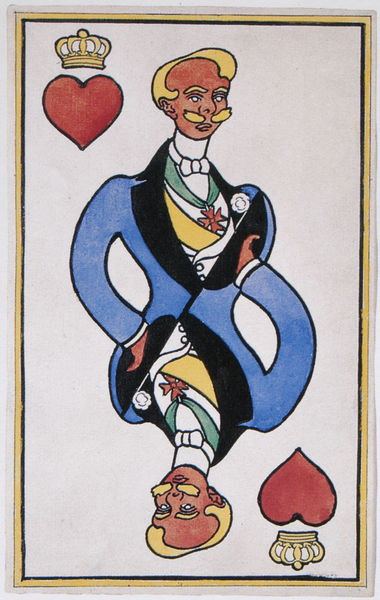
Titel: Entwurf für ein zwölfteiliges Kartenspiel
Künstler: Félix Vallotton
Standort: Lausanne
Institution: Galerie du Chêne
Schlagwörter: blau, gemälde, hand, kopf, mann, weiß, gelb, grün, blume, brust, bunt, finger, orange, schwarz, zeichnung, dame, rot, ornament, anzug, bart, blond, hemd, jacke, ober, schnurrbart, arm, arme, augen, band, gesicht, kragen, rahmen, hals, spiegel, spiegelung, figur, haare, krone, locke, schärpe, lächeln, farbig, spiegelbild, kette, farbe, könig, karikatur, schnäuzer, kartenspiel, symmetrie, ernst, streng, homme, jaune, moustache, knöpfe, fleige, fliege, jackett, revers, sakko, schnauzbart, schnauzer, jacket, weste, spiel, stolz, kreuz, stern, ironie, karrikatur, orden, herrscher, entwurf, herzen, karte, medallion, hüfte, dandy, smoking, rouge, herz, medaille, gespiegelt, blonde, couronne, bube, bleu, verkehrt, carte, spielkarte, joker, herzbube, herzkönig, bbart, bubde, dümmlich, george sand, ken, preusse, roi, zweiseitig, garbe, décoration, sacco, noble, coronne, coloreux, 10, gelb#, valet, double, coeur, spiegelbildlcih, coeurs, mustache, recto-verso, coronnes